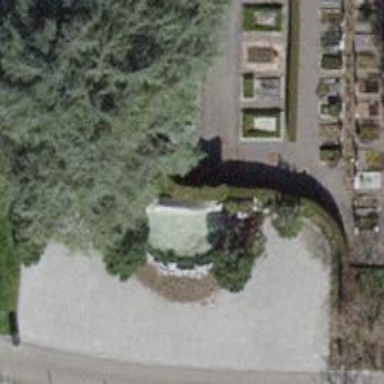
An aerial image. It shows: Beautiful fountain.